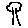
Label: tree